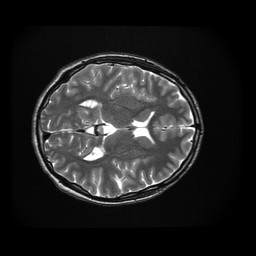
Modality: T2w
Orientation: axial
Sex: male
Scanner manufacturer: ge
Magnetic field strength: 3 T
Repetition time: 5 s
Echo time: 0.1022 s